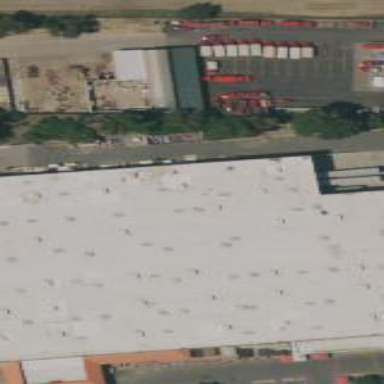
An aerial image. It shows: Commercial building.